Question: I'm new to tailwind, I tried making a sidebar and the main bar, the sidebar should be on the left while the main bar should be on the right but the sidebar is pushing the main bar content to the bottom.
'''
<!DOCTYPE html>
<html lang="{{ str_replace('_', '-', app()->getLocale()) }}">
<head>
<meta charset="utf-8">
<meta name="viewport" content="width=device-width, initial-scale=1">
<meta name="csrf-token" content="{{ csrf_token() }}">
<title>{{ config('app.name', 'Laravel') }}</title>
<!-- Fonts -->
<link rel="stylesheet" href="https://fonts.bunny.net/css2?family=Nunito:wght@400;600;700&display=swap">
<!-- Scripts -->
@vite(['resources/css/app.css', 'resources/js/app.js'])
</head>
<body>
<div class="flex-col w-full md:flex md:flex-row md:min-h-screen">
<div @click.away="open = false" class="flex flex-col flex-shrink-0 w-full text-gray-700 bg-white md:w-64 dark-mode:text-gray-200 dark-mode:bg-gray-800" x-data="{ open: false }">
<div class="flex flex-row items-center justify-between flex-shrink-0 px-8 py-4">
<a href="#" class="text-lg font-semibold tracking-widest text-gray-900 uppercase rounded-lg dark-mode:text-white focus:outline-none focus:shadow-outline">Flowtrail UI</a>
<button class="rounded-lg md:hidden focus:outline-none focus:shadow-outline" @click="open = !open">
<svg fill="currentColor" viewBox="0 0 20 20" class="w-6 h-6">
<path x-show="!open" fill-rule="evenodd" d="M3 5a1 1 0 011-1h12a1 1 0 110 2H4a1 1 0 01-1-1zM3 10a1 1 0 011-1h12a1 1 0 110 2H4a1 1 0 01-1-1zM9 15a1 1 0 011-1h6a1 1 0 110 2h-6a1 1 0 01-1-1z" clip-rule="evenodd"></path>
<path x-show="open" fill-rule="evenodd" d="M4.293 4.293a1 1 0 011.414 0L10 8.586l4.293-4.293a1 1 0 111.414 1.414L11.414 10l4.293 4.293a1 1 0 01-1.414 1.414L10 11.414l-4.293 4.293a1 1 0 01-1.414-1.414L8.586 10 4.293 5.707a1 1 0 010-1.414z" clip-rule="evenodd"></path>
</svg>
</button>
</div>
<nav :class="{'block': open, 'hidden': !open}" class="flex-grow px-4 pb-4 md:block md:pb-0 md:overflow-y-auto">
<a class="block px-4 py-2 mt-2 text-sm font-semibold text-gray-900 bg-gray-200 rounded-lg dark-mode:bg-gray-700 dark-mode:hover:bg-gray-600 dark-mode:focus:bg-gray-600 dark-mode:focus:text-white dark-mode:hover:text-white dark-mode:text-gray-200 hover:text-gray-900 focus:text-gray-900 hover:bg-gray-200 focus:bg-gray-200 focus:outline-none focus:shadow-outline" href="#">Blog</a>
<a class="block px-4 py-2 mt-2 text-sm font-semibold text-gray-900 bg-transparent rounded-lg dark-mode:bg-transparent dark-mode:hover:bg-gray-600 dark-mode:focus:bg-gray-600 dark-mode:focus:text-white dark-mode:hover:text-white dark-mode:text-gray-200 hover:text-gray-900 focus:text-gray-900 hover:bg-gray-200 focus:bg-gray-200 focus:outline-none focus:shadow-outline" href="#">Portfolio</a>
<a class="block px-4 py-2 mt-2 text-sm font-semibold text-gray-900 bg-transparent rounded-lg dark-mode:bg-transparent dark-mode:hover:bg-gray-600 dark-mode:focus:bg-gray-600 dark-mode:focus:text-white dark-mode:hover:text-white dark-mode:text-gray-200 hover:text-gray-900 focus:text-gray-900 hover:bg-gray-200 focus:bg-gray-200 focus:outline-none focus:shadow-outline" href="#">About</a>
<a class="block px-4 py-2 mt-2 text-sm font-semibold text-gray-900 bg-transparent rounded-lg dark-mode:bg-transparent dark-mode:hover:bg-gray-600 dark-mode:focus:bg-gray-600 dark-mode:focus:text-white dark-mode:hover:text-white dark-mode:text-gray-200 hover:text-gray-900 focus:text-gray-900 hover:bg-gray-200 focus:bg-gray-200 focus:outline-none focus:shadow-outline" href="#">Contact</a>
<div @click.away="open = false" class="relative" x-data="{ open: false }">
<button @click="open = !open" class="flex flex-row items-center w-full px-4 py-2 mt-2 text-sm font-semibold text-left bg-transparent rounded-lg dark-mode:bg-transparent dark-mode:focus:text-white dark-mode:hover:text-white dark-mode:focus:bg-gray-600 dark-mode:hover:bg-gray-600 md:block hover:text-gray-900 focus:text-gray-900 hover:bg-gray-200 focus:bg-gray-200 focus:outline-none focus:shadow-outline">
<span>Dropdown</span>
<svg fill="currentColor" viewBox="0 0 20 20" :class="{'rotate-180': open, 'rotate-0': !open}" class="inline w-4 h-4 mt-1 ml-1 transition-transform duration-200 transform md:-mt-1"><path fill-rule="evenodd" d="M5.293 7.293a1 1 0 011.414 0L10 10.586l3.293-3.293a1 1 0 111.414 1.414l-4 4a1 1 0 01-1.414 0l-4-4a1 1 0 010-1.414z" clip-rule="evenodd"></path></svg>
</button>
<div x-show="open" x-transition:enter="transition ease-out duration-100" x-transition:enter-start="transform opacity-0 scale-95" x-transition:enter-end="transform opacity-100 scale-100" x-transition:leave="transition ease-in duration-75" x-transition:leave-start="transform opacity-100 scale-100" x-transition:leave-end="transform opacity-0 scale-95" class="absolute right-0 w-full mt-2 origin-top-right rounded-md shadow-lg">
<div class="px-2 py-2 bg-white rounded-md shadow dark-mode:bg-gray-700">
<a class="block px-4 py-2 mt-2 text-sm font-semibold bg-transparent rounded-lg dark-mode:bg-transparent dark-mode:hover:bg-gray-600 dark-mode:focus:bg-gray-600 dark-mode:focus:text-white dark-mode:hover:text-white dark-mode:text-gray-200 md:mt-0 hover:text-gray-900 focus:text-gray-900 hover:bg-gray-200 focus:bg-gray-200 focus:outline-none focus:shadow-outline" href="#">Link #1</a>
</div>
</div>
</div>
</nav>
</div>
<!-- main bar -->
<main class="m-2 p-8">
{{ $slot }}
</main>
</div>
</body>
</html>
'''

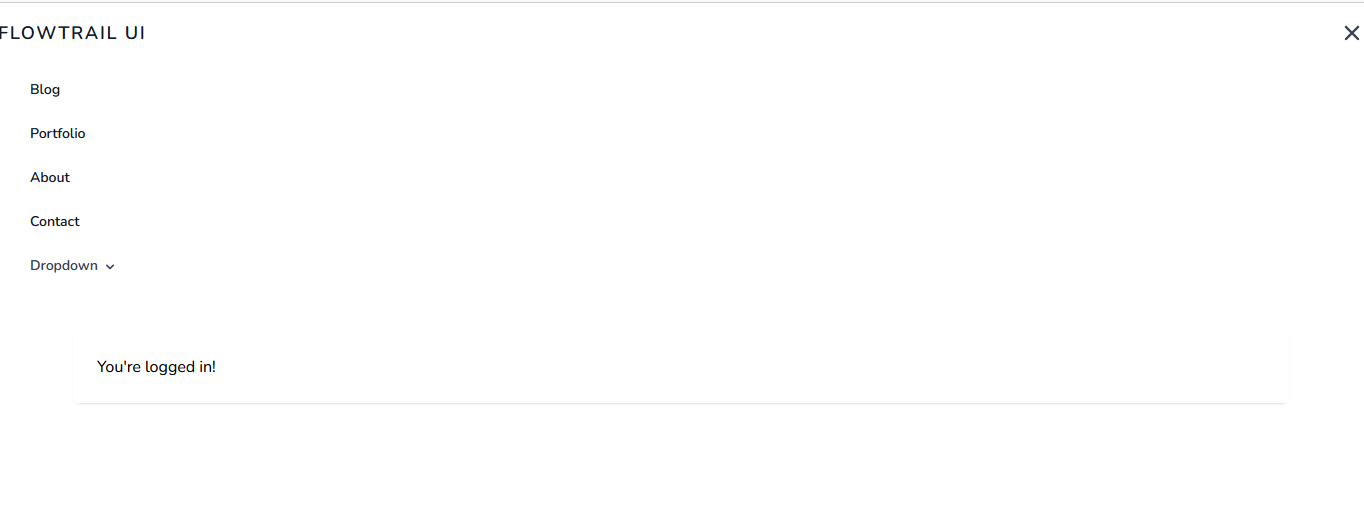
Answer: Maybe you have the main, outside the tag
'''
<body class="bg-gray-200">
<div class="flex-col w-full md:flex md:flex-row md:min-h-screen md:justify-between">
<div @click.away="open = false" class="flex flex-col w-full md:w-64 text-gray-700 bg-white dark-mode:text-gray-200 dark-mode:bg-gray-800 flex-shrink-0" x-data="{ open: false }">
<div class="flex-shrink-0 px-8 py-4 flex flex-row items-center justify-between">
<a href="#" class="text-lg font-semibold tracking-widest text-gray-900 uppercase rounded-lg dark-mode:text-white focus:outline-none focus:shadow-outline">Flowtrail UI</a>
<button class="rounded-lg md:hidden rounded-lg focus:outline-none focus:shadow-outline" @click="open = !open">
<svg fill="currentColor" viewBox="0 0 20 20" class="w-6 h-6">
<path x-show="!open" fill-rule="evenodd" d="M3 5a1 1 0 011-1h12a1 1 0 110 2H4a1 1 0 01-1-1zM3 10a1 1 0 011-1h12a1 1 0 110 2H4a1 1 0 01-1-1zM9 15a1 1 0 011-1h6a1 1 0 110 2h-6a1 1 0 01-1-1z" clip-rule="evenodd"></path>
<path x-show="open" fill-rule="evenodd" d="M4.293 4.293a1 1 0 011.414 0L10 8.586l4.293-4.293a1 1 0 111.414 1.414L11.414 10l4.293 4.293a1 1 0 01-1.414 1.414L10 11.414l-4.293 4.293a1 1 0 01-1.414-1.414L8.586 10 4.293 5.707a1 1 0 010-1.414z" clip-rule="evenodd"></path>
</svg>
</button>
</div>
<nav :class="{'block': open, 'hidden': !open}" class="flex-grow md:block px-4 pb-4 md:pb-0 md:overflow-y-auto">
<a class="block px-4 py-2 mt-2 text-sm font-semibold text-gray-900 bg-gray-200 rounded-lg dark-mode:bg-gray-700 dark-mode:hover:bg-gray-600 dark-mode:focus:bg-gray-600 dark-mode:focus:text-white dark-mode:hover:text-white dark-mode:text-gray-200 hover:text-gray-900 focus:text-gray-900 hover:bg-gray-200 focus:bg-gray-200 focus:outline-none focus:shadow-outline"
href="{{route('admin.categories.index')}}">Categorias</a>
<a class="block px-4 py-2 mt-2 text-sm font-semibold text-gray-900 bg-transparent rounded-lg dark-mode:bg-transparent dark-mode:hover:bg-gray-600 dark-mode:focus:bg-gray-600 dark-mode:focus:text-white dark-mode:hover:text-white dark-mode:text-gray-200 hover:text-gray-900 focus:text-gray-900 hover:bg-gray-200 focus:bg-gray-200 focus:outline-none focus:shadow-outline"
href="{{route('admin.menus.index')}}">Menu</a>
<a class="block px-4 py-2 mt-2 text-sm font-semibold text-gray-900 bg-transparent rounded-lg dark-mode:bg-transparent dark-mode:hover:bg-gray-600 dark-mode:focus:bg-gray-600 dark-mode:focus:text-white dark-mode:hover:text-white dark-mode:text-gray-200 hover:text-gray-900 focus:text-gray-900 hover:bg-gray-200 focus:bg-gray-200 focus:outline-none focus:shadow-outline"
href="{{route('admin.mesas.index')}}">Mesas</a>
<a class="block px-4 py-2 mt-2 text-sm font-semibold text-gray-900 bg-transparent rounded-lg dark-mode:bg-transparent dark-mode:hover:bg-gray-600 dark-mode:focus:bg-gray-600 dark-mode:focus:text-white dark-mode:hover:text-white dark-mode:text-gray-200 hover:text-gray-900 focus:text-gray-900 hover:bg-gray-200 focus:bg-gray-200 focus:outline-none focus:shadow-outline"
href="{{route('admin.reservation.index')}}">Reservacion</a>
<div @click.away="open = false" class="relative" x-data="{ open: false }">
<button @click="open = !open" class="flex flex-row items-center w-full px-4 py-2 mt-2 text-sm font-semibold text-left bg-transparent rounded-lg dark-mode:bg-transparent dark-mode:focus:text-white dark-mode:hover:text-white dark-mode:focus:bg-gray-600 dark-mode:hover:bg-gray-600 md:block hover:text-gray-900 focus:text-gray-900 hover:bg-gray-200 focus:bg-gray-200 focus:outline-none focus:shadow-outline">
<span>{{ Auth::user()->name }}</span>
<svg fill="currentColor" viewBox="0 0 20 20" :class="{'rotate-180': open, 'rotate-0': !open}" class="inline w-4 h-4 mt-1 ml-1 transition-transform duration-200 transform md:-mt-1"><path fill-rule="evenodd" d="M5.293 7.293a1 1 0 011.414 0L10 10.586l3.293-3.293a1 1 0 111.414 1.414l-4 4a1 1 0 01-1.414 0l-4-4a1 1 0 010-1.414z" clip-rule="evenodd"></path></svg>
</button>
<div x-show="open" x-transition:enter="transition ease-out duration-100" x-transition:enter-start="transform opacity-0 scale-95" x-transition:enter-end="transform opacity-100 scale-100" x-transition:leave="transition ease-in duration-75" x-transition:leave-start="transform opacity-100 scale-100" x-transition:leave-end="transform opacity-0 scale-95" class="absolute right-0 w-full mt-2 origin-top-right rounded-md shadow-lg">
<div class="px-2 py-2 bg-white rounded-md shadow dark-mode:bg-gray-800">
<a class="block px-4 py-2 mt-2 text-sm font-semibold bg-transparent rounded-lg dark-mode:bg-transparent dark-mode:hover:bg-gray-600 dark-mode:focus:bg-gray-600 dark-mode:focus:text-white dark-mode:hover:text-white dark-mode:text-gray-200 md:mt-0 hover:text-gray-900 focus:text-gray-900 hover:bg-gray-200 focus:bg-gray-200 focus:outline-none focus:shadow-outline" href="#">Link #1</a>
<!-- Authentication -->
<form method="POST" action="{{ route('logout') }}">
@csrf
<x-dropdown-link :href="route('logout')"
onclick="event.preventDefault();
this.closest('form').submit();">
{{ __('Log Out') }}
</x-dropdown-link>
</form>
</div>
</div>
</div>
</nav>
</div>
<main class="m-2 p-8 w-full">
{{ $slot }}
</main>
</div>
</body>
'''